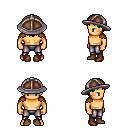
a pixel art fantasy rpg character, male body template, human, tanned skin, leather shoulder armor, metal pants, green plain hairstyle, chain helm, brown shoes, four views (front, back, left, right), 2x2 character sprite sheet, small pixel art, hard edges, no anti-aliasing